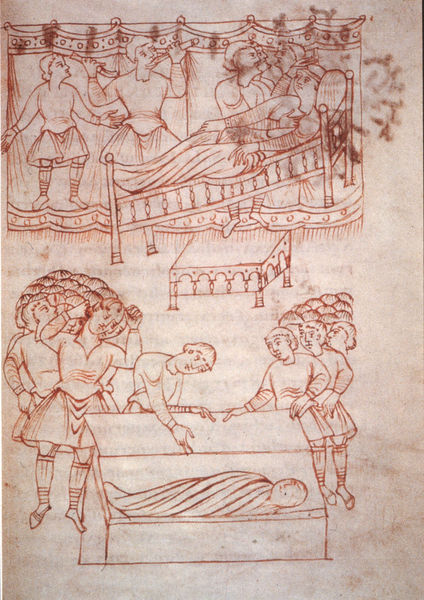
Titel: Makkabäer-Handschrift
Standort: Herkunftsort: Reichenau, Kloster St. Gallen (EU - D - BW)
Institution: Leiden, Universitätsbibliothek
Schlagwörter: mann, menschen, braun, frau, männer, tisch, zeichnung, rot, fest, ornament, rock, diener, leiche, tod, tot, toter, trauer, innenraum, vorhang, gewand, musik, musiker, papier, linien, schemel, gefolge, bett, krank, linear, schlange, fürst, buchseite, flöte, beerdigung, sarg, jesus, leichentuch, kranker, mittelalter, dienser, baldachin, isokephalie, fürstin, miniatur, zorn, abdruck, grablegung, flötenspieler, beistelltisch, zelt, miniaturen, sarkophag, quelle, wasserzeichen, liegender, buchmalerei, minnesang, gaben, bestattung, balsamierung, buchmaleri, leichman